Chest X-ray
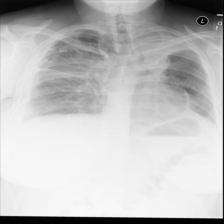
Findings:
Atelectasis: negative
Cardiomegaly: negative
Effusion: negative
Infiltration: negative
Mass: negative
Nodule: negative
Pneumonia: negative
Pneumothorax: negative
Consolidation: negative
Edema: negative
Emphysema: negative
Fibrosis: negative
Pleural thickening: negative
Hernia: negative